Question: I have added a table view, and I am display image in the cells. I have also added this code:
So that the cells resize depending on the image.
When I launch my app though, I get this :
[]
And the images do not load untill I start scrolling...If I scroll down half the page then go back to the top, I get this: Which is correct
<URL>
Any ideas? I have researched on google and tried the odd solution for the older versions of Xcode, But nothing seems to work!
Here is the rest of my code from the TableViewController:
'''
extension TimelineViewController: UITableViewDataSource {
func tableView(tableView: UITableView, heightForHeaderInSection section: Int) -> CGFloat {
return 46
}
func numberOfSectionsInTableView(tableView: UITableView) -> Int {
return timelineComponent.content.count
}
func tableView(tableView: UITableView, viewForHeaderInSection section: Int) -> UIView? {
let headerCell = tableView.dequeueReusableCellWithIdentifier("PostHeader") as! PostHeaderTableViewCell
let post = self.timelineComponent.content[section]
headerCell.post = post
return headerCell
}
func tableView(tableView: UITableView, numberOfRowsInSection section: Int) -> Int {
return 1
}
func tableView(tableView: UITableView, cellForRowAtIndexPath indexPath: NSIndexPath) -> UITableViewCell {
let cell = tableView.dequeueReusableCellWithIdentifier("PostCell") as! PostTableViewCell
//cell.postImageView?.image = UIImage(named: "Background.png")
let post = timelineComponent.content[indexPath.section]
post.downloadImage()
post.fetchLikes()
cell.post = post
cell.layoutIfNeeded()
return cell
}
}
extension TimelineViewController: UITableViewDelegate {
func tableView(tableView: UITableView, willDisplayCell cell: UITableViewCell, forRowAtIndexPath indexPath: NSIndexPath) {
timelineComponent.targetWillDisplayEntry(indexPath.section)
}
'''
Download image code:
'''
func downloadImage() {
// 1
image.value = Post.imageCache[self.imageFile!.name]
if image is not downloaded yet, get it
if (image.value == nil) {
imageFile?.getDataInBackgroundWithBlock { (data: NSData?, error: NSError?) -> Void in
if let data = data {
let image = UIImage(data: data, scale: 2.0)!
self.image.value = image
// 2
Post.imageCache[self.imageFile!.name] = image
}
}
}
}
// MARK: PFSubclassing
extension Post: PFSubclassing {
static func parseClassName() -> String {
return "Post"
}
override class func initialize() {
var onceToken : dispatch_once_t = 0;
dispatch_once(&onceToken) {
// inform Parse about this subclass
self.registerSubclass()
// 1
Post.imageCache = NSCacheSwift<String, UIImage>()
}
}
}
'''
And here is my TableViewCell:
'''
var post: Post? {
didSet {
postDisposable?.dispose()
likeDisposable?.dispose()
if let oldValue = oldValue where oldValue != post {
oldValue.image.value = nil
}
if let post = post {
postDisposable = post.image
.bindTo(postImageView.bnd_image)
likeDisposable = post.likes
.observe { (value: [PFUser]?) -> () in
if let value = value {
//self.likesLabel.text = self.stringFromUserList(value)
self.likeButton.selected = value.contains(PFUser.currentUser()!)
// self.likesIconImageView.hidden = (value.count == 0)
} else {
//self.likesLabel.text = ""
self.likeButton.selected = false
//self.likesIconImageView.hidden = true
}}}}}
'''
Any help is really appreciated!
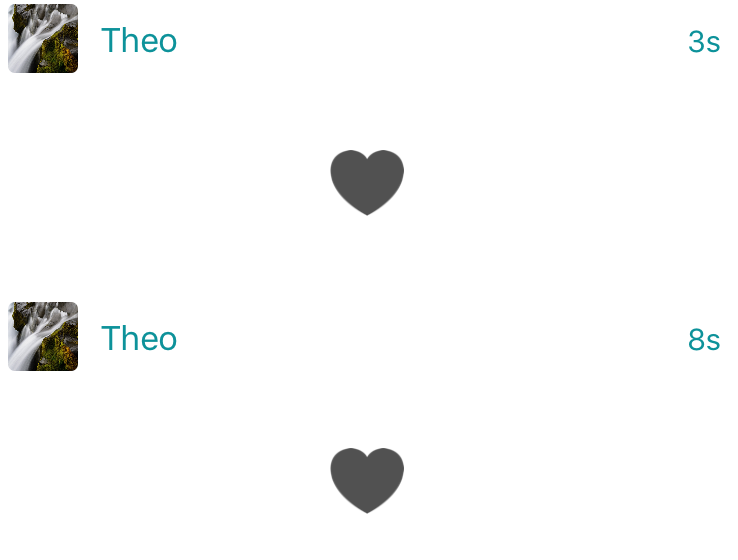
Answer: # Solution 1
Add the header and tab as subviews to the content view. That way you get the scroll for free.
'''
scrollView.contentView.addSubView(headerView)
scrollView.contentView.addSubView(tabView)
scrollView.contentView.addSubView(contentView)
let headerHight = 200
let tabHeight = 200
headerView.frame = CGRect(0, 0, UIScreen.mainScreen().bounds.width, headerHight)
tabView.frame = CGRect(0, headerHight, UIScreen.mainScreen().bounds.width, tabHeight)
contentView.frame = CGRect(0, headerHight + tabHeight, UIScreen.mainScreen().bounds.width, contentHeight)
'''
# Solution 2
Implement the 'UIScrollViewDelegate' and move your header and tab on func 'scrollViewDidScroll(scrollView: UIScrollView)'
Set up two constraints and outlets for the top position of the header and tab and change the constant value of the constraint to correspond to the 'scrollView's position
# Solution 3
Implement everything in a 'tableView' and set the header as the 'tableView.tableHeaderView'. It might be better to also include the tabbar as a part of the header if it's supposed to follow the scroll of the header anyway.